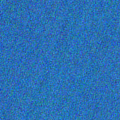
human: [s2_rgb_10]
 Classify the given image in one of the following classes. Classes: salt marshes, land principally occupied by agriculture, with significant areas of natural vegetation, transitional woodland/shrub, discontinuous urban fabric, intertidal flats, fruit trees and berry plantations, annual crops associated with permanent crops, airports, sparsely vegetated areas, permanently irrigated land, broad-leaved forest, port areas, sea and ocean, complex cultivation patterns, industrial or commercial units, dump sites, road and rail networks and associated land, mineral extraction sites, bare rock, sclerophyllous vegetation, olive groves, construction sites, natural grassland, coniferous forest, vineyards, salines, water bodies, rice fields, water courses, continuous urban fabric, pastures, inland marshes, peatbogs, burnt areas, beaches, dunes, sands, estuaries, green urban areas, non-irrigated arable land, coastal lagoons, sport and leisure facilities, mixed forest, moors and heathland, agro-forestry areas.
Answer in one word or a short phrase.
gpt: sea and ocean